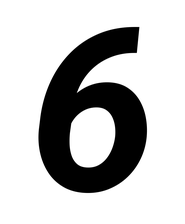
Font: Roboto-Italic_Bold_Italic